八年级 · 变换几何
如图, 一块三角形的玻璃破成三片, 一位同学很快拿着其中一片玻璃说:

根据所学知识就能配出一个与原三角形完全一样的图形．他这样做的依据是 ( )

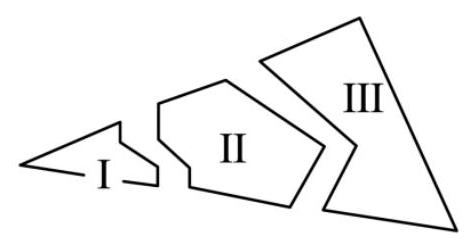
A. $S S S$
B. $S A S$
C. $A A S$
D. $A S A$
答案: D